Question: I'm trying to make a form that looks like this:

where if inside of the input type ="text" is something like a number auto-check the CHECKBOX, is jquery? or simple PHP.
Ahh, the more important thing, I'm using woocommerce, so i make the function like that.
'''
add_action('woocommerce_after_order_notes', 'my_custom_checkout_field');
function my_custom_checkout_field( $checkout ) {
woocommerce_form_field( 'losung', array(
'type' => 'text',
'class' => array('my-field-class'),
'label' => __('titel'),
'placeholder' => __('Enter a number'),
), $checkout->get_value( 'my_field_name' ));
echo '<div class="spiele-container">';
echo '<input class="input-checkbox pull-left" id="" type="checkbox" name="ter">';
echo '<div id="text-container-spiele">text ';
echo '</div>';
echo '</div>';
}
'''
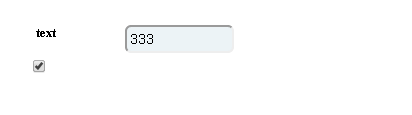
Answer: You can do something like this :
'''
<input type="text" class="something" />
<br>
<input type="checkbox" name="check" class="check">
'''
JS:
'''
$("input[type='text']").on("keyup", function(){
if(this.value!=""){
$("input[type='checkbox']").prop("checked", "checked");
}else{
$("input[type='checkbox']").prop('checked', "");
}
});
'''
: <URL>
Cleaner solution would be to use a class/id for the text-field as well as the checkbox and use like :
'''
<input type="text" class="num" />
<br>
<input type="checkbox" name="check" class="check">
'''
:
'''
$(".num").on("keyup", function(e){
if(this.value!=""){
$(".check").prop("checked", "checked");
}else{
$(".check").prop('checked', "");
}
});
'''
: <URL>
As per @Fred, to disable the user from clicking the checkbox manually, simply use the 'disabled' attribute as follows :
'''
<input type="checkbox" disabled name="check" class="check">
'''
: <URL>